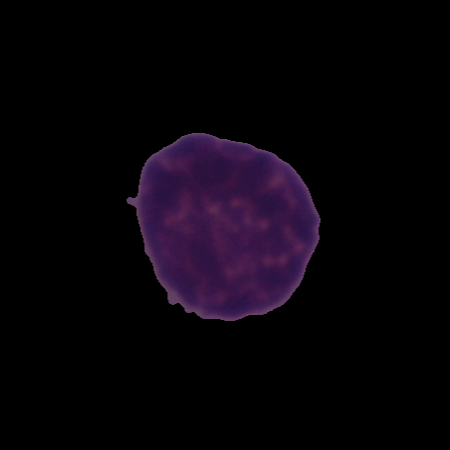
Label: healthy